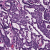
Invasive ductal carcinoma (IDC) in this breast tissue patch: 1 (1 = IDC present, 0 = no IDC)